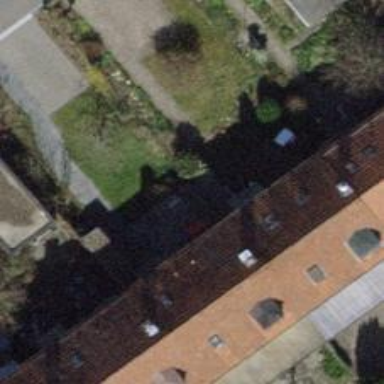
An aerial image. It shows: Semidetached house with tiled roof.